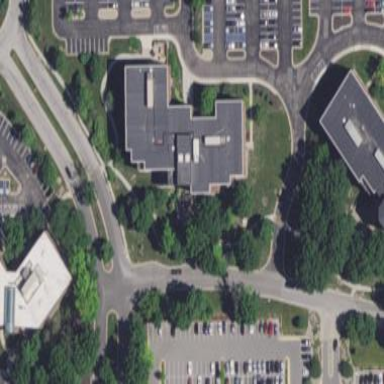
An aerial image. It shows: Office building.